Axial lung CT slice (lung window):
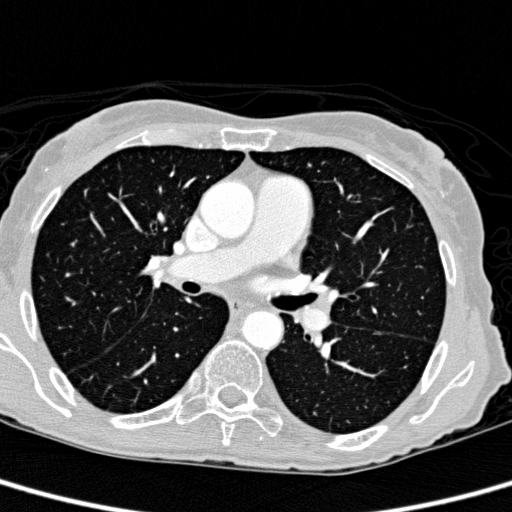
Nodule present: no